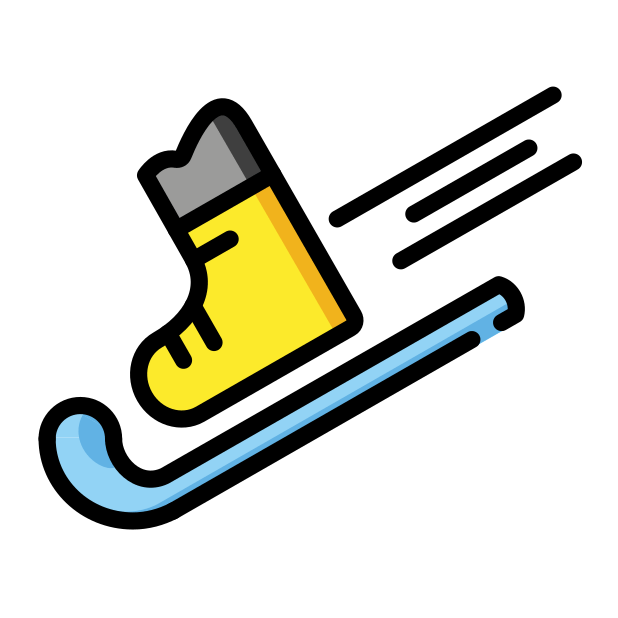
skis